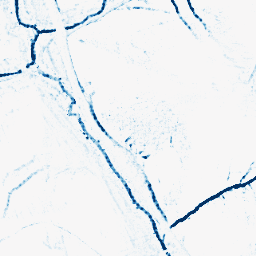
Category: morphological
Decomposition family: morphological_diamond
Decomposition parameters: operation: closing
radius: 3
Upsampling method: sinc_hamming
Upsampling parameters: scale: 8
kernel_size: 8
Upsampling scale: 8